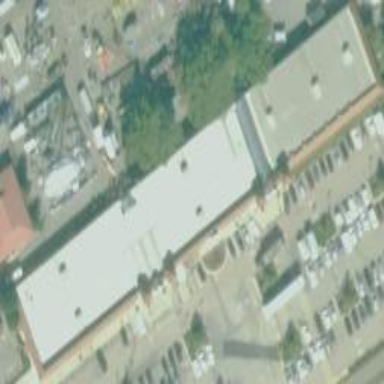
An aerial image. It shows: Commercial building.